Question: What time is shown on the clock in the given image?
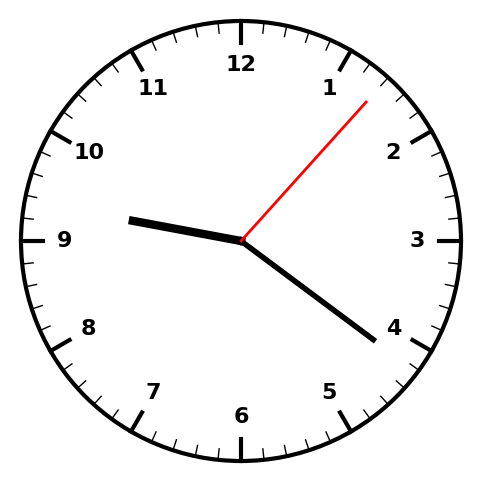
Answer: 09:21:07